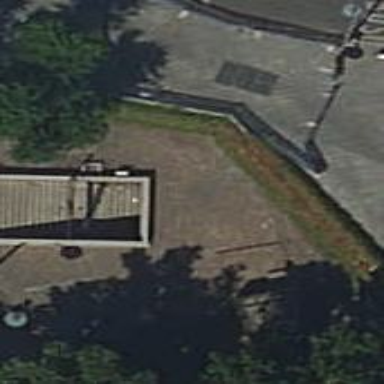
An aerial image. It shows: Subway entrance.